Question: I am new to Android App development.I have a small issue.Working on my Android Application suddenly hit "Home" Button so it goes to background after some time again go to "Home" and click my app icon it again getting started from my first screen instead of this i have keep the last viewed Activity and should show message like "Your Session timed out So Please Loging again the box with two EditText boxes" Then check the credentials and Allow the user to continue or redirect to Login Screen.How to achieve this.
Thanks in advance..
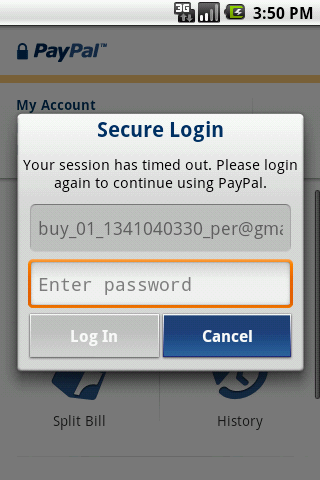
Answer: Its simple in Android. you need to maintain 'SharedPreferences'.
Read <URL> for better understanding of the concept.
This will work as
'''
==> when ever you are trying to maintain login concept save user name in the sharedpreference.
==> once data is edited in prefernces.xml , the data in it can be check in any Activity.
'''
For example, to save username, password and session ID, you can:
'''
SharedPreferences pref = myContexy.getSharedPreferences("Session Data", MODE_PRIVATE);
SharedPreferences.Editor edit = pref.edit();
edit.putString("User Name", username);
edit.putString("Password", password);
edit.putInt("Session ID", session_id);
edit.commit();
'''
and get them
'''
SharedPreferences pref = myContexy.getSharedPreferences("Session Data", MODE_PRIVATE);
username = pref.getString("User Name", "");
password = pref.getString("Password", "");
session_id = pref.getInt("Session ID", 0);
'''